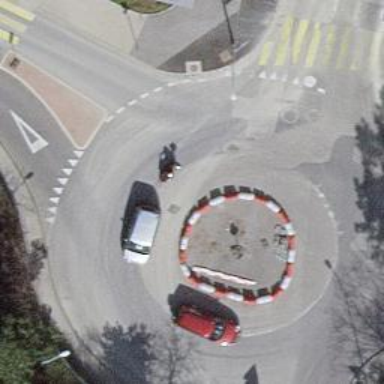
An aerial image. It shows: Secondary road with asphalt surface leading to roundabout.